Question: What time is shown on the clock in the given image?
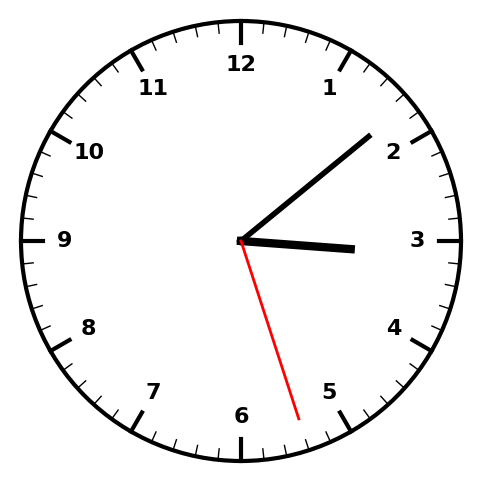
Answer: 03:08:27